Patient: sex F, age 75
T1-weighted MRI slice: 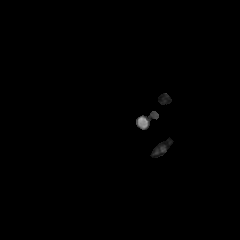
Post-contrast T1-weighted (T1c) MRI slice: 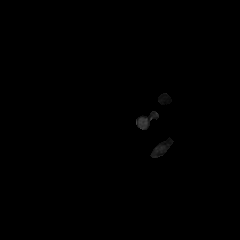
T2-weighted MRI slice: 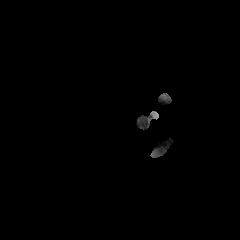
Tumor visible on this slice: no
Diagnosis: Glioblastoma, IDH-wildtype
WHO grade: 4